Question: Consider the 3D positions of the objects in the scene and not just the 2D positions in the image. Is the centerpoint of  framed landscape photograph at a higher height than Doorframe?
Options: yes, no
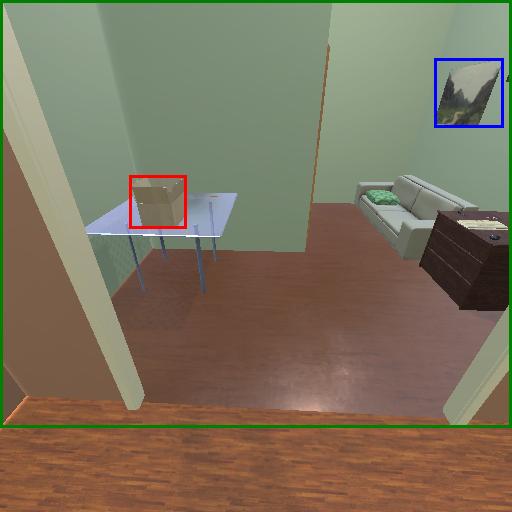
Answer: yes